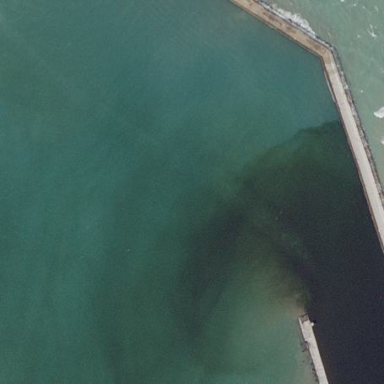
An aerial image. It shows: Breakwater structure.